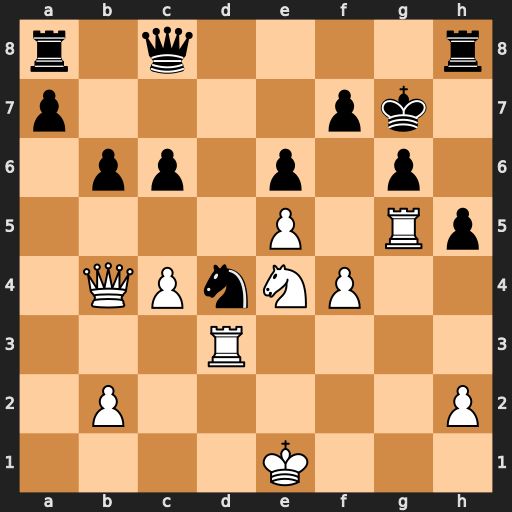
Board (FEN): r1q4r/p4pk1/1pp1p1p1/4P1Rp/1QPnNP2/3R4/1P5P/4K3
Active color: w
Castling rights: -
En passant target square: -
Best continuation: Qe7 Qd8 Qf6+ Qxf6 exf6+